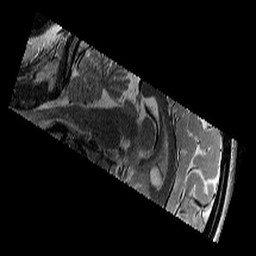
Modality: T2w
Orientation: sagittal
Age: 11
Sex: female
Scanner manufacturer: siemens
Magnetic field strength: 3 T
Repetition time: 9.23 s
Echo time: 0.067 s